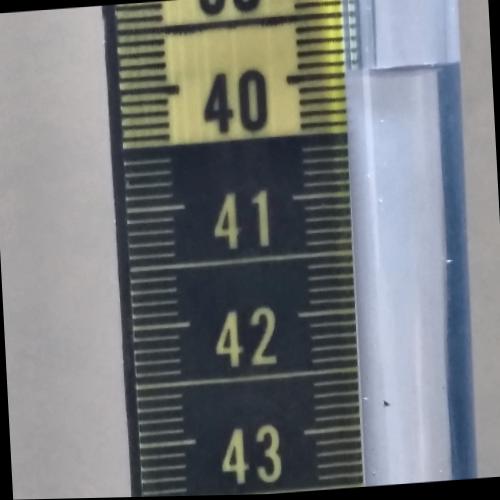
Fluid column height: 40.0 cm